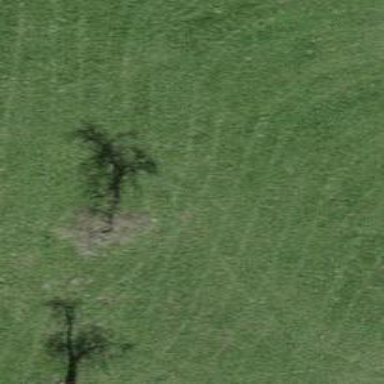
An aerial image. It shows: Single tag "natural: tree."